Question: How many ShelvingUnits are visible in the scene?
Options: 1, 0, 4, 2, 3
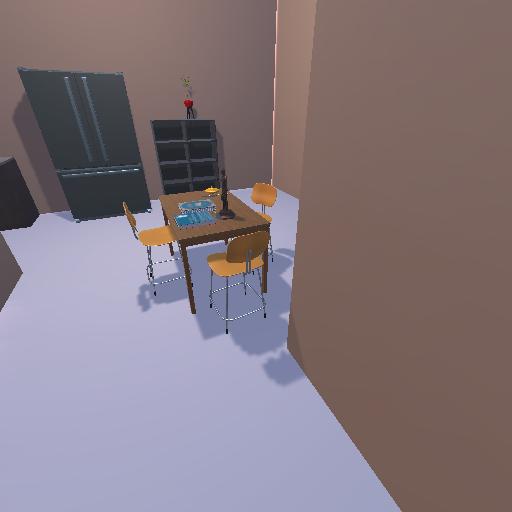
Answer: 1